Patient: sex M, age 54
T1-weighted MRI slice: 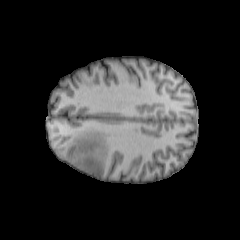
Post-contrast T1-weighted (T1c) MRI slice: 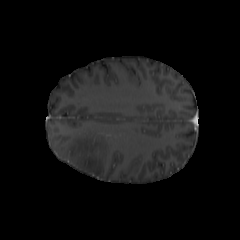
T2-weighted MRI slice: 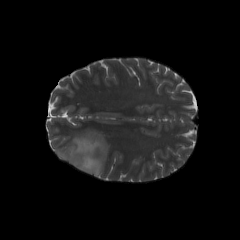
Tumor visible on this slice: yes
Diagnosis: Astrocytoma, IDH-wildtype
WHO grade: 3